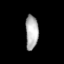
Tissue: lung
Cell type: Epithelial cells
Senescence score: 0.7477
Nuclear area (px): 429
Mean DAPI intensity: 176.452